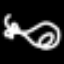
Label: squiggle